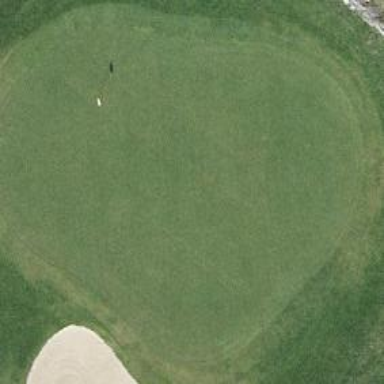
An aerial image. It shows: Picturesque green golfing area with grass land use.